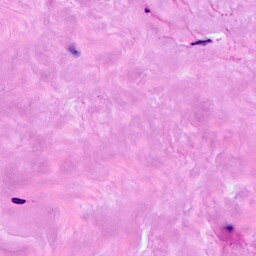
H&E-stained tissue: Breast